Question: I've built a UserControl that extends the functionality of the ComboBox in interesting and useful ways. It looks like this when it's dropped down:

I've built a whole bunch of features into the control and they all work smoothly. This leads me to believe that I have something of a clue as to what I'm doing. You'd think it would be a trivial matter to have the UserControl's style set the editable TextBox's background brush. In fact, it appears to be freaking impossible. And I'm baffled.
The UserControl's XAML, abbreviated (you'll thank me for this), looks like this:
'''
<UserControl x:Class="MyApp.CodeLookupBox" x:Name="MainControl">
<UserControl.Resources>
<!-- tons of DataTemplates and Styles, most notably the style that
contains the control template for the ComboBox -->
<UserControl.Resources>
<ComboBox x:Name="ComboBox"
Margin="0"
Style="{DynamicResource ComboBoxStyle1}"
VerticalAlignment="Top"
ItemTemplate="{StaticResource GridViewStyleTemplate}"/>
</UserControl>
'''
There's a lot of code-behind in this control, mostly dependency properties that I use for things like selecting the template that's used in the dropdown.
What's making me crazy is the editable text box. I want to be able to set its background brush from the user control's style - e.g., when I declare one of these user controls in my XAML, it uses a style like this:
'''
<Style TargetType="{x:Type local:CodeLookupBox}">
<Style.Triggers>
<DataTrigger Binding="{Binding IsRequired}" Value="True">
<Setter Property="EditableTextBoxBackground" Value="{StaticResource RequiredFieldBrush}"/>
</DataTrigger>
</Style.Triggers>
</Style>
'''
I started out life simply setting the UserControl's Background, but that set the background the editable TextBox. The TextBox itself remained white.
Inside the template for the ComboBox, there's a style that controls that TextBox:
'''
<Style x:Key="ComboBoxEditableTextBox" TargetType="{x:Type TextBox}">
<Setter Property="OverridesDefaultStyle" Value="true"/>
<Setter Property="AllowDrop" Value="true"/>
<Setter Property="MinWidth" Value="0"/>
<Setter Property="MinHeight" Value="0"/>
<Setter Property="FocusVisualStyle" Value="{x:Null}"/>
<Setter Property="Template">
<Setter.Value>
<ControlTemplate TargetType="{x:Type TextBox}">
<ScrollViewer
x:Name="PART_ContentHost"
Focusable="false"
HorizontalScrollBarVisibility="Hidden"
VerticalScrollBarVisibility="Hidden"/>
</ControlTemplate>
</Setter.Value>
</Setter>
</Style>
'''
And there is the TextBox (inside the ComboBox's control template) its bad self:
'''
<TextBox
x:Name="PART_EditableTextBox"
Margin="{TemplateBinding Padding}"
Style="{StaticResource ComboBoxEditableTextBox}"
HorizontalContentAlignment="{TemplateBinding HorizontalContentAlignment}"
VerticalContentAlignment="{TemplateBinding VerticalContentAlignment}"
IsReadOnly="{Binding IsReadOnly, RelativeSource={RelativeSource TemplatedParent}}"/>
'''
Now, there's a definite element of Things Man Was Not Meant To Know about that ComboBoxEditableTextBox style. What is that ScrollViewer doing in there? I have no idea. I can tell you that if I comment out the part of the style that sets the TextBox's ControlTemplate, very bad things happen.
And I also know this: If I explicitly set the TextBox's Background brush as one of the style's setters, nothing happens. If I explicitly set the Background on the PART_EditableTextBox, nothing happens. (I can set its Foreground, or its FontFamily, and they work just fine.)
If I explicitly set the Background of that ScrollViewer to Green, though, voila, the TextBox turns green.
Okay then, so the TextBox is ignoring its own Background, and using the one from its control template. Actually, it's not, strictly speaking, using the one from the control template either. When I set the ScrollViewer's background, there's a decided margin around the edges of the color, instead of the color filling the TextBox entirely. But that margin is white, not the background color.
Unless I can figure out why the TextBox is ignoring its Background, I have to live with tweaking the ScrollViewer. So how do I get it to get the brush from the user control's EditableTextBoxBackground property? I've made this a dependency property that raises the PropertyChanged event properly when it changes. I'm binding to it in the mysterious ScrollViewer's XAML like this:
'''
Background="{Binding ElementName=MainControl,
Path=EditableTextBoxBackground,
Converter={StaticResource DebuggingConverter}}"
'''
I've set a breakpoint in my debugging converter. When the control is first drawn, it gets hit twice. The first time, the value of the brush is null. The second time, it's the right value. And if I set the property in my UserControl's , it works.
So here's what I know: My UserControl's property is being set properly. The binding on the TextBox's style is correctly bound to the UserControl's property. The binding on the ScrollViewer in the TextBox's control template is bound to the right property. The property raises PropertyChanged with the right property name when it's changed, and the binding pushes the value out to the ScrollViewer Background property.
And nothing happens.
So I guess I have a three part question: 1) Why? 2) What the heck is that ScrollViewer doing in there in the first place? I have my suspicions, but it's one in the morning and it's getting hard for me to articulate them. 3) Why did Blend give me a different control template to work with than the much more comprehensible one found <URL>?
Really, any help would be appreciated.
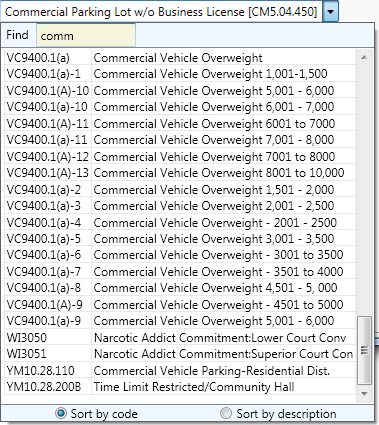
Answer: You have questions. I have answers.
When a 'TextBox' is first measured, it instantiates its template. This creates the 'ScrollViewer'. Once the template is applied, the 'TextBox' checks to see if the 'ScrollViewer''s 'Background' property currently has a null value. If so, it overwrites it with 'Background.Transparent'. Doing so disconnects your binding.
This is why it works when you set it in the constructor but not later on: The TextBox saw the null value and overwrote it with Background.Transparent, breaking the binding.
'TextBox' is a 'Control' that doesn't actually handle any of the gory details of text presentation itself - if you browse the visual tree you'll see that this is handled by another 'Visual' with a name something like "TextView". 'TextBox''s main job is actually to present the border around the textbox and/or allow you to give it a totally new look.
'TextBox' requires a template with an elemnent named 'PART_ContentHost' which is either a 'ContentPresenter' or a 'ScrollViewer'. If it is a simple 'ContentPresenter', the internal "TextView" object is simply added to it. If it is a 'ScrollViewer', the 'TextBox' also wires up some additional functionality such as scrolling text into view when it is focused.
The 'ScrollViewer''s purpose in life is to allow the text in the 'TextBox' to scroll horizontally, and also scroll vertically for multiline text boxes.
Blend loads the actual 'ControlTemplate' XAML from the referenced assemblies, in this case PresentationFramework.dll and the associated theme dll for the current system theme. So it will load what is in the version of NET Framework you have installed. The XAML on the site you linked is just example code, and is not the actual NET Framework XAML.
None of WPF's 'Control' subclasses actually implement their 'Background' properties themselves. The 'Background' DependencyProperty is just a named brush that a Control's template can bind to . This is just as true for 'TextBox' as for any other 'Control'. The default 'TextBox' template includes a "chrome" object that includes code to display the background, similar to what you might use a border for. Since 'ComboBox' is already displaying its own "chrome", it uses its own 'TextBox' template that includes the 'ScrollViewer' but not the surrounding chrome. That is why setting the 'Background' property on the 'TextBox' inside a 'ComboBox' has no effect.
If you're ok with the white margin you can simply wrap the 'ScrollViewer' inside in a '<Border>' and set the background on the '<Border>'. If not, you will have to move the desired background into the chrome supplied in the main 'ControlTemplate' for the 'ComboBox'.